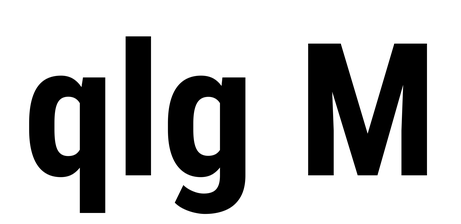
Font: Roboto_Condensed_Bold